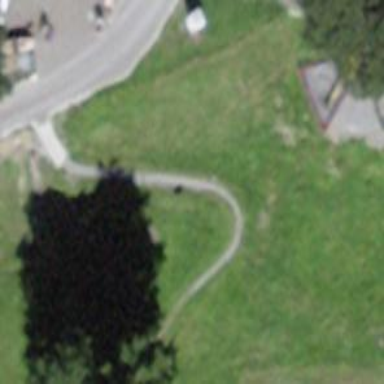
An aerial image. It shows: Path surfaced with fine gravel.